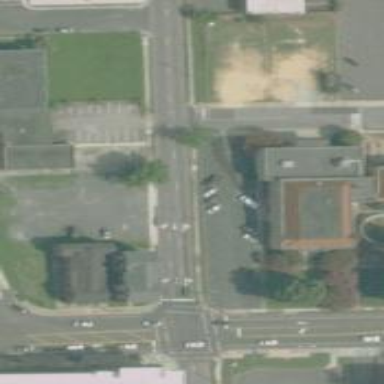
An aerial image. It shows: Unmarked road crossing.